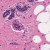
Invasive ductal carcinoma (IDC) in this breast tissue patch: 0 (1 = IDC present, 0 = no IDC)